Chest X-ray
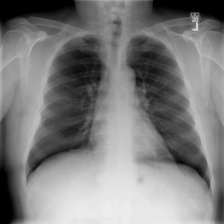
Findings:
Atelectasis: negative
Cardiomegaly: negative
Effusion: negative
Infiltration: negative
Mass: negative
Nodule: negative
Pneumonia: negative
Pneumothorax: negative
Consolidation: negative
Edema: negative
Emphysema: negative
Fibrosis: negative
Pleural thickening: negative
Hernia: negative